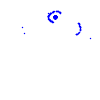
Particle: kaon